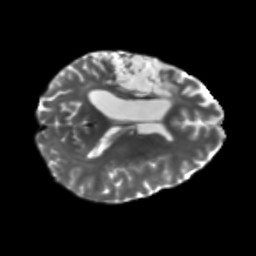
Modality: T2w
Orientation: axial
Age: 56
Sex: female
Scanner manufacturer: siemens
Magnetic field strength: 3 T
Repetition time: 5.47 s
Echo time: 0.0854 s